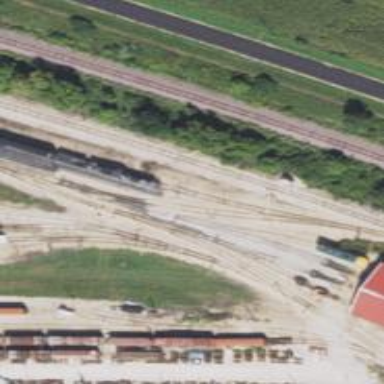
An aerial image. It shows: Preserved rail yard with railway tracks.